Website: walmart
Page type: payment
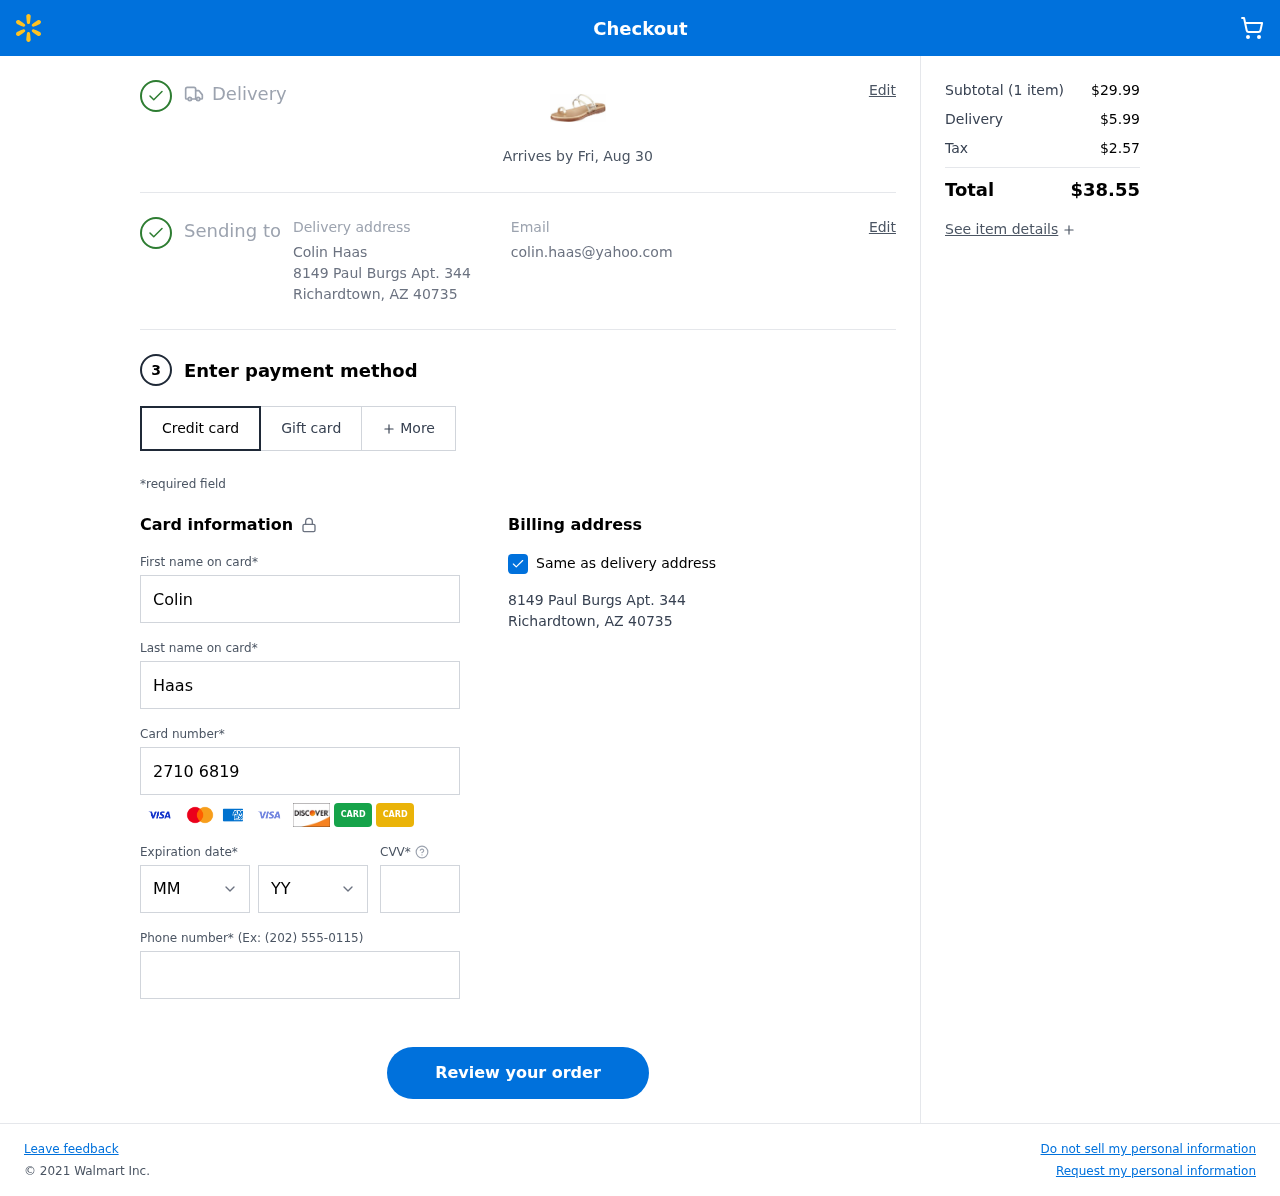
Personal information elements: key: PII_CARD_CVV
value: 523
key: PII_CARD_EXPIRY_MONTH
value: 08
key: PII_CARD_EXPIRY_YEAR
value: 30
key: PII_CARD_NUMBER
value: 2710 6819 2470 8492
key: PII_CITY
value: Richardtown
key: PII_EMAIL
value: colin.haas@yahoo.com
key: PII_FIRSTNAME
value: Colin
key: PII_FULLNAME
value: Colin Haas
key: PII_LASTNAME
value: Haas
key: PII_PHONE
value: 2943079352
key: PII_POSTCODE
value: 40735
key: PII_STATE_ABBR
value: AZ
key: PII_STREET
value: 8149 Paul Burgs Apt. 344
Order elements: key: ORDER_DELIVERY_DATE
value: Arrives by Fri, Aug 30
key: ORDER_NUM_ITEMS
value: (1 item)
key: ORDER_SUBTOTAL
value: $29.99
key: ORDER_SHIPPING_COST
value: $5.99
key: ORDER_TAX
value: $2.57
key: ORDER_TOTAL
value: $38.55